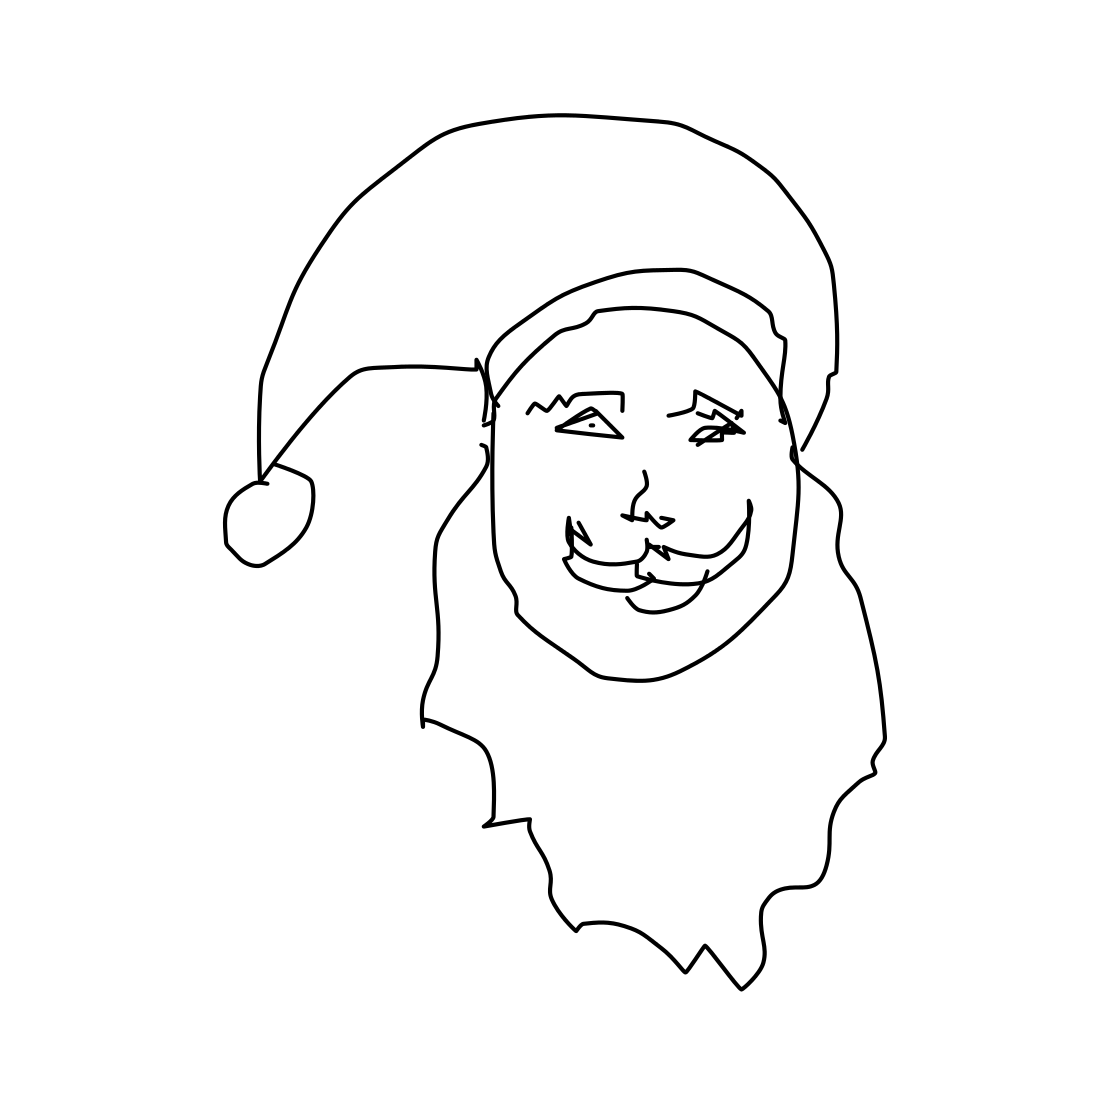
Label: santa claus